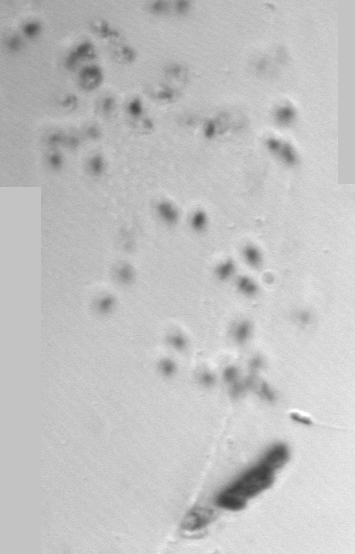
Label: Phaeocystis